Question: I have written some R code which produces the limits of confidence intervals as well as the information if each confidence interval covers the true parameter. I'd like to visualize this but have no idea how.
'''
confInt <- function(runs){
result<-NULL
vleft<-NULL
vright<-NULL
for (i in 1:runs) {
data<-rnorm(1000)
n<-length(data)
a<-mean(data)
s<-sd(data)
error <- qnorm(0.975)*s/sqrt(n)
left <- a-error
right <- a+error
result[i] = left<0 & 0<right
vleft[i] = left
vright[i] = right
}
data.frame(result,vleft,vright)
}
confInt(100)
'''

EDIT: I have found a way using 'ggplot2'
'''
confInt <- function(runs){
x<-1:runs
mu<-NULL
sigma<-NULL
result<-NULL
vleft<-NULL
vright<-NULL
for (i in 1:runs) {
data<-rnorm(1000)
n<-length(data)
a<-mean(data)
mu[i]<-a
s<-sd(data)
sigma[i]<-s
error <- qnorm(0.975)*s/sqrt(n)
left <- a-error
right <- a+error
result[i] = left<0 & 0<right
vleft[i] = left
vright[i] = right
}
data.frame(x,mu,sigma,result,vleft,vright)
}
df<-confInt(100)
require(ggplot2)
myplot<-ggplot(df, aes(x = x, y = mu)) +
geom_point(size = 2) +
geom_errorbar(aes(ymax = vleft, ymin = vright,colour=result*3))
myplot + theme_bw()
summary(df)
'''
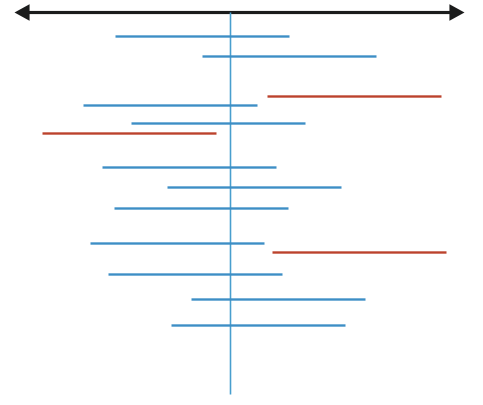
Answer: There are many ways to approach this. Below, I use 'mapply' to feed the the starting and ending points of each confidence interval to 'segments'.
'''
ci <- confInt(100)
plot(y = c(0, 100), x = c(-.15,.15), type = 'n', ylab = "",
xlab = "", yaxt = 'n')
with(ci, mapply(segments, x0 = vleft, x1 = vright,
y0 = 1:100, y1 = 1:100, col = (!result) + 1))
abline(v = 0, col = 'purple')
'''